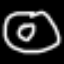
Label: donut